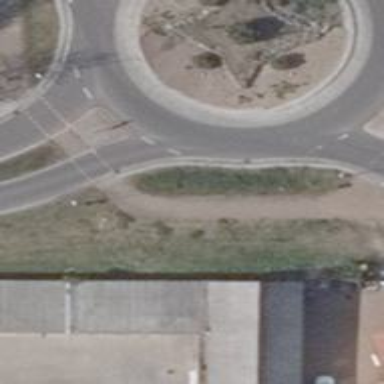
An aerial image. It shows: Road with "give way" sign.